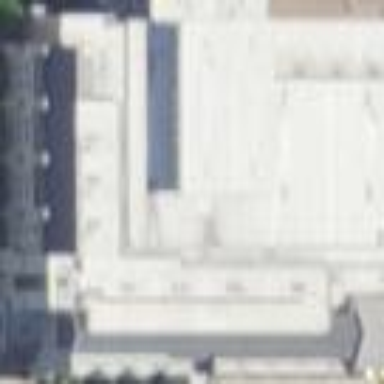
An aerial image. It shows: White roof on building.